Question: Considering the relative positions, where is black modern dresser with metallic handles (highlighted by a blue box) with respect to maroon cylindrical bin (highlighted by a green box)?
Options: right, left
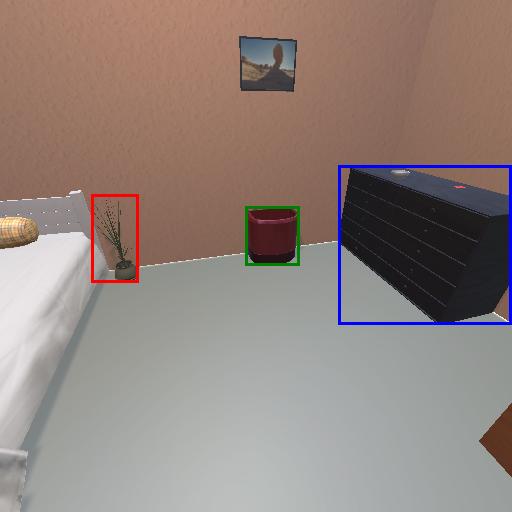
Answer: right